Chest X-ray. View position: PA
Patient age: 51
Patient sex: F
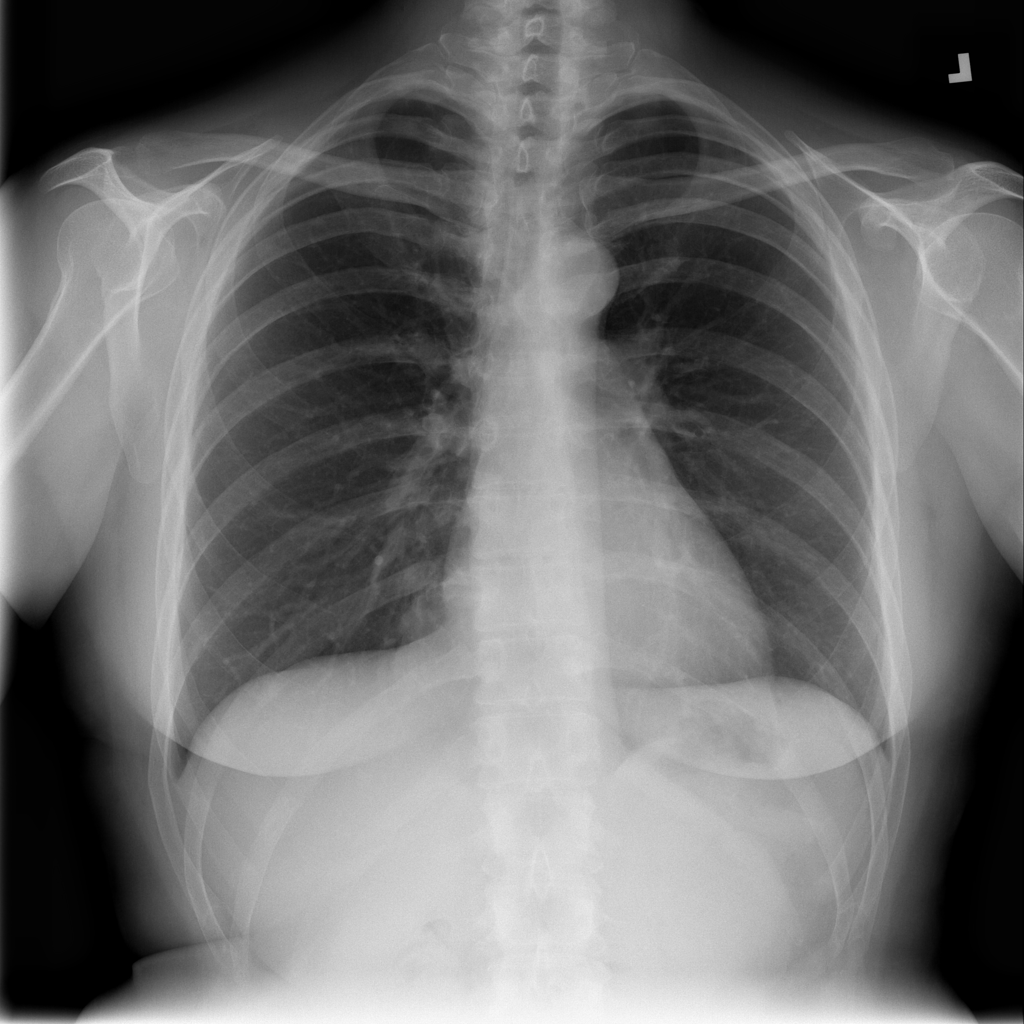
Finding: Pneumothorax